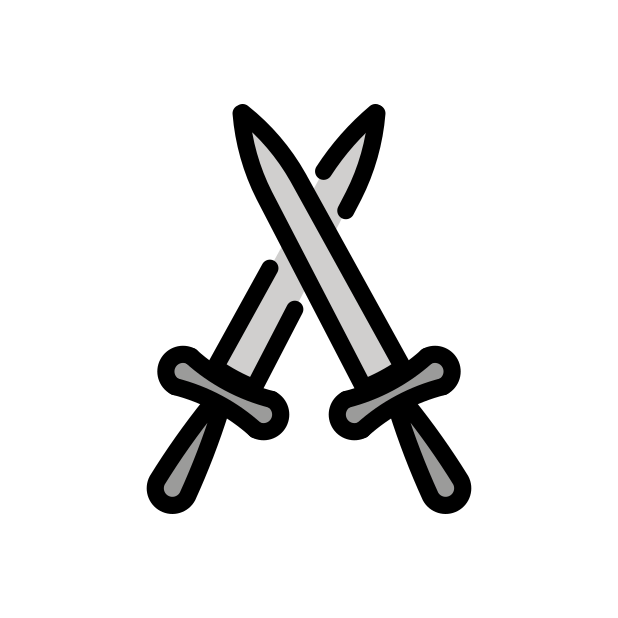
crossed swords